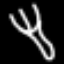
Label: fork